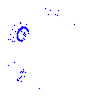
Particle: proton